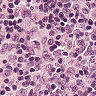
Metastatic tissue present: no